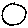
Label: circle